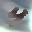
Label: 4